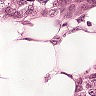
Metastatic tissue present: yes